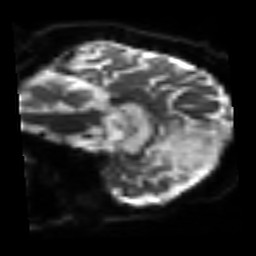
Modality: sbref
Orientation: sagittal
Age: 54
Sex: male
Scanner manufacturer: siemens
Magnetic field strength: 3 T
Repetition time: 3.2 s
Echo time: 0.081 s